Field crop: maize
Growth stage: 2
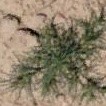
Species: salsola